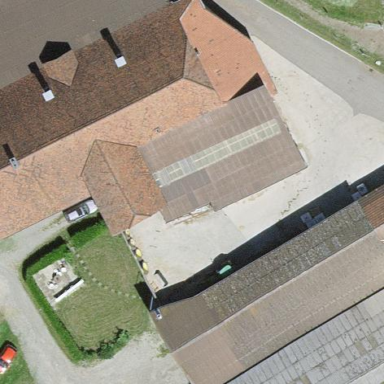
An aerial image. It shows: Shed building.